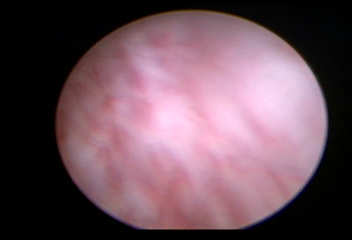
Modality: WLC
Class: Normal mucosa
Bladder cancer association: No